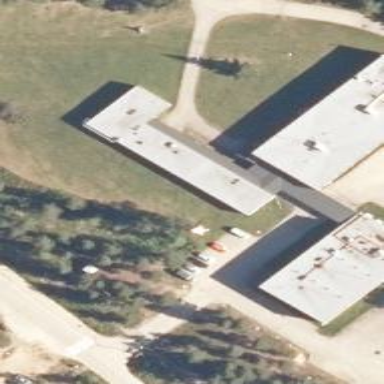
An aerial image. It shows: View of roof of building.